Question:
See in image I don;t want the webapp directory treated as package. And I don;t want to exclude from indexing - the indexing is great.
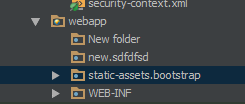
Answer: Don't configure the directory (and any of its parents) as in the 'Project Structure', module settings.
IntelliJ IDEA interprets a directory as a package only for the the directories under the source roots.